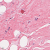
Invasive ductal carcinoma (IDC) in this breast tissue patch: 0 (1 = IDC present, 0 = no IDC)